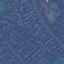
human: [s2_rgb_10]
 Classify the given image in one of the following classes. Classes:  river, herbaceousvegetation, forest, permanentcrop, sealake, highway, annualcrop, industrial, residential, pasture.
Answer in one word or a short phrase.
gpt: Residential